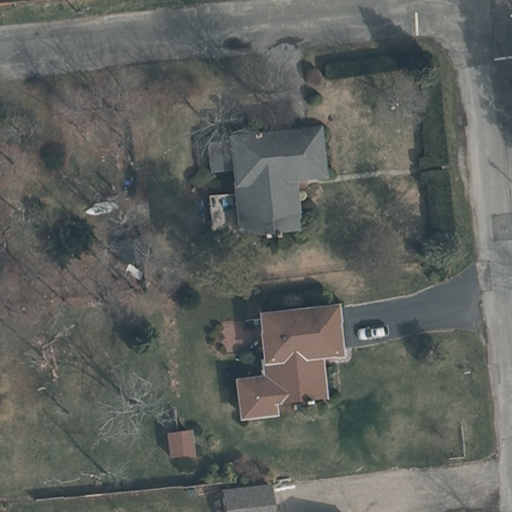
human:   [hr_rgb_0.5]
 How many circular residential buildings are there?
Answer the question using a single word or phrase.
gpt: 0

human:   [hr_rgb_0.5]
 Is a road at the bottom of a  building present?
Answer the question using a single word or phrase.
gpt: no

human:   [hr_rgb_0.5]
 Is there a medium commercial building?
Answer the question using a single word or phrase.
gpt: no

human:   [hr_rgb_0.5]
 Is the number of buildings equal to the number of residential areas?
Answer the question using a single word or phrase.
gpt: no

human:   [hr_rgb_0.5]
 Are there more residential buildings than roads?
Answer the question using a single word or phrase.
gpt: no

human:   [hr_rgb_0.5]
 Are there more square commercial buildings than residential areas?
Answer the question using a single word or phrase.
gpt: no

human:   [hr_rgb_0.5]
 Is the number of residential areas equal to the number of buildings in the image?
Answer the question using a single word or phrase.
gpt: no

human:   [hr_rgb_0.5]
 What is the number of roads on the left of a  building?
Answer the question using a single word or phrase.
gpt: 0

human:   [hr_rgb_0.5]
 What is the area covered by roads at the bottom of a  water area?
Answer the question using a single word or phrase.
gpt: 0m2

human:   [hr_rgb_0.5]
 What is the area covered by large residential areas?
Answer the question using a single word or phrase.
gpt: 10595m2

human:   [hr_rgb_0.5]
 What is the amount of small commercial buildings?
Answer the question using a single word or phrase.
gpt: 0

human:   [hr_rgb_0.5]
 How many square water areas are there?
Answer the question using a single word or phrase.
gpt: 0

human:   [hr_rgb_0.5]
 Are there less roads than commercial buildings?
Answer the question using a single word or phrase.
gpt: no

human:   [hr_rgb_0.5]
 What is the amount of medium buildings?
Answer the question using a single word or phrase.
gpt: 2

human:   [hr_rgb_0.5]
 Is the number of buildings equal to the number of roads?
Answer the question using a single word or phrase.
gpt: no

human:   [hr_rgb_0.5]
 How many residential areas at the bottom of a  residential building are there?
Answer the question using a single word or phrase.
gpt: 1

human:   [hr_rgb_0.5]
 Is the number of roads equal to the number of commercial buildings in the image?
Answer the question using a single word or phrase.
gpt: no

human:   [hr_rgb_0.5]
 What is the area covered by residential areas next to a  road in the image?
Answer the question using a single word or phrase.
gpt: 10595m2

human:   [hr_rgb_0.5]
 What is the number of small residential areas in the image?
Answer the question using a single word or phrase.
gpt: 0

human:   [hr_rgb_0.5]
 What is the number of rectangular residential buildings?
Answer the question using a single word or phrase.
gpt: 0

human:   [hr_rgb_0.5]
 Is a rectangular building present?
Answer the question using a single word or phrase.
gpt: yes

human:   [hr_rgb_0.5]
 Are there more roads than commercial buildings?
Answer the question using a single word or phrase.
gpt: yes

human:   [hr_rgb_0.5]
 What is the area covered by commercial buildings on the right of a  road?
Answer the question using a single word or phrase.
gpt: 0m2

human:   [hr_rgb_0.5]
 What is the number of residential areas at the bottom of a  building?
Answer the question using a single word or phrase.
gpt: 1

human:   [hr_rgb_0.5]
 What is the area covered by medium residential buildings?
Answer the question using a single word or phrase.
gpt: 843m2

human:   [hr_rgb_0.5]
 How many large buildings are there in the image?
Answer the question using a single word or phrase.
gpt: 0

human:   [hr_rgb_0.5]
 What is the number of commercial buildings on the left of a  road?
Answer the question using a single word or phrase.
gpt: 0

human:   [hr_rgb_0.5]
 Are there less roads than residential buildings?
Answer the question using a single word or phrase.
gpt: no

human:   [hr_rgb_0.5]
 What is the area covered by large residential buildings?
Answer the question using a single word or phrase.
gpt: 0m2

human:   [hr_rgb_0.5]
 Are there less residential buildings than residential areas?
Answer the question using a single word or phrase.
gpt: no

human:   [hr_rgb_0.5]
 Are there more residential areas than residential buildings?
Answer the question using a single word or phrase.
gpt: no

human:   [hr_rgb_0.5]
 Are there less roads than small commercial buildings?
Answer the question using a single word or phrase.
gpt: no

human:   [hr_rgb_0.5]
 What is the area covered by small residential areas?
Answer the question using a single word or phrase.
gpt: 0m2

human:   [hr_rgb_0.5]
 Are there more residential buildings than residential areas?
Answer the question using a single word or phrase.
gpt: yes

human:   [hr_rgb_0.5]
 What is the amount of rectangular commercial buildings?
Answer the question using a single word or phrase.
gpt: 0

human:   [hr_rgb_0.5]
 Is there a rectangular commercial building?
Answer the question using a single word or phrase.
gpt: no